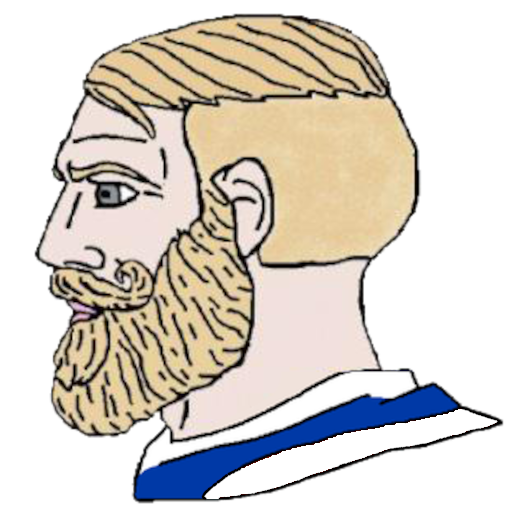
Label: 4_Yes_Chad